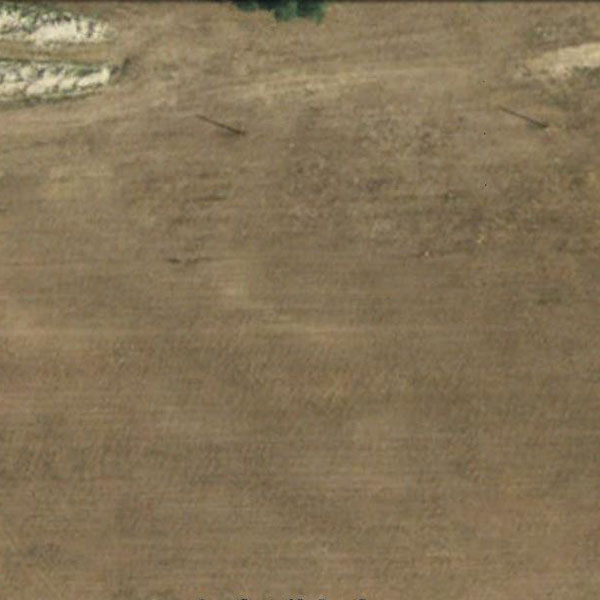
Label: Meadow